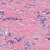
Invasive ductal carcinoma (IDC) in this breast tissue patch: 1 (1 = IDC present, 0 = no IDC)